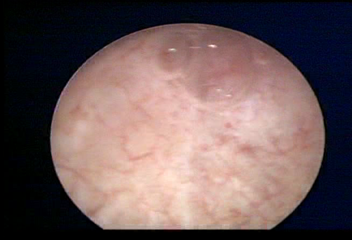
Modality: WLC
Class: Foreign bodies
Subclass: AirBubble
Bladder cancer association: No
Annotated structures: Air bubble